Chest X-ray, PA view. Patient: 65 years old, sex M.
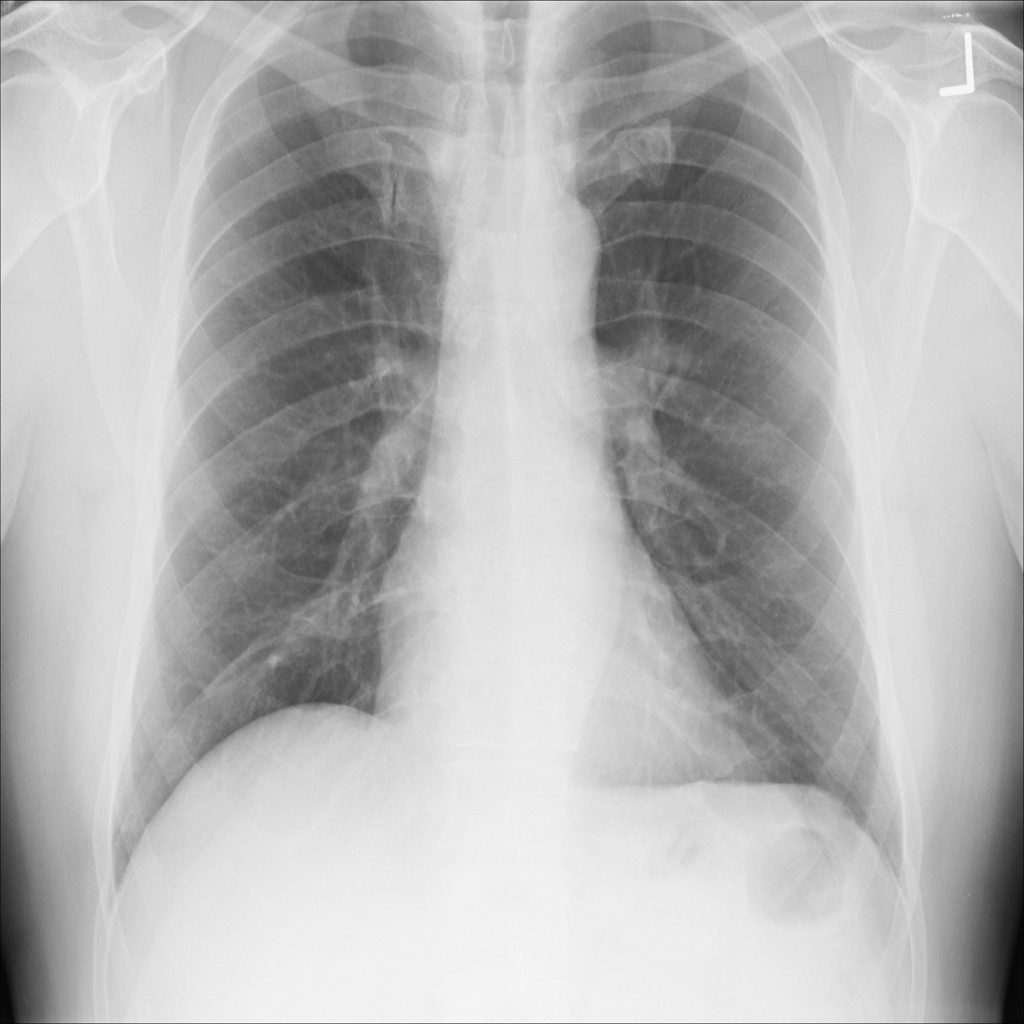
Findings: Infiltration